Question: I am trying to add a namespace to one of my usercontrols in xaml. In visual studio 2010 I could just type 'xmlns:blahblah=' and it would add the quotations and offer me a whole list of suggestions of assemblies to add as namespace definitions.
In visual studio 2012 I start typing it out and I'm immediately getting xaml errors as I'm typing and no suggestions. The problem is, I don't know what the exact ones I need to add, so I'm a little dependent on the intellisense.
Regular intellisense works just fine. Why is this?

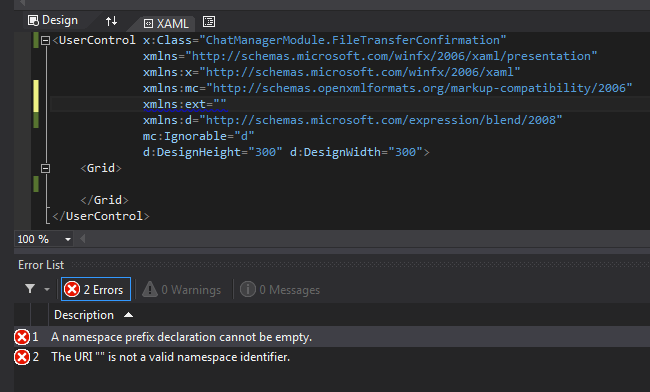
Answer: The problem seems to have been the fact that I was using '.NET 4.0 Client Profile' for my application. I went ahead and transferred it over to '.NET 4.5'(full), but I am sure '.NET 4.0'(full) would work just as well. It seemed to have fixed nearly all of the intellisense problems I've been having.
I don't know what the downsides are to switching will be, though for 4.5 there isn't even a 'Client Profile' version